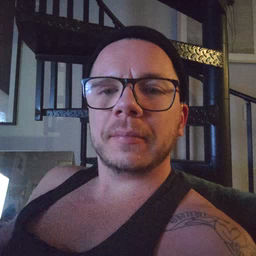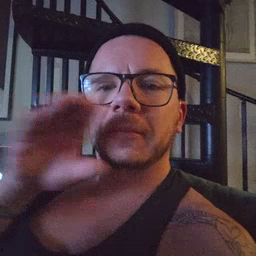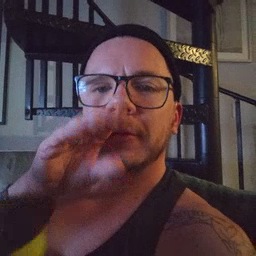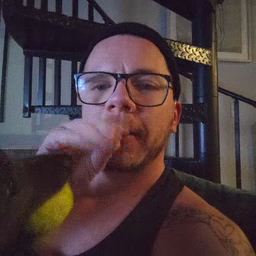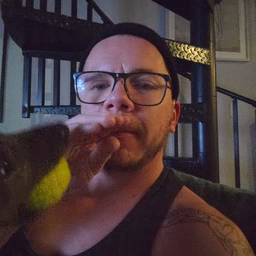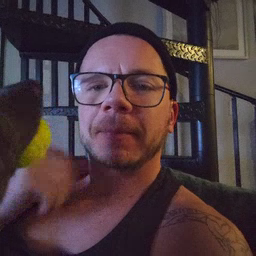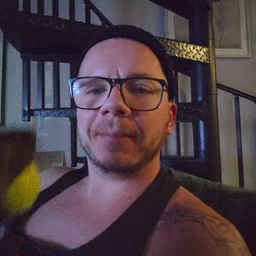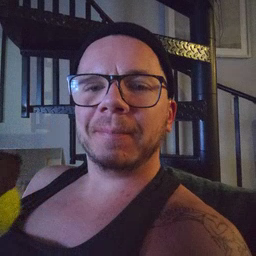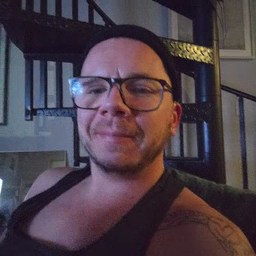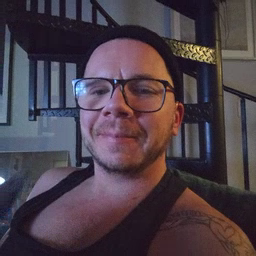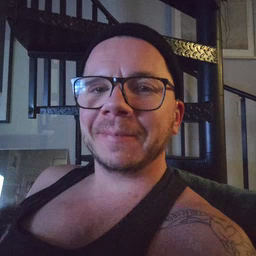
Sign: duck